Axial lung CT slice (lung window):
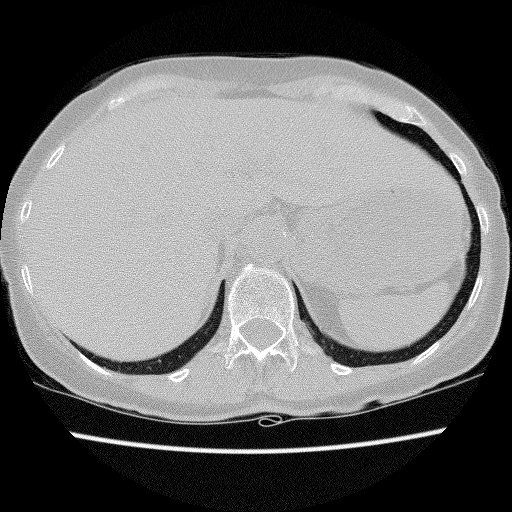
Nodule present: no